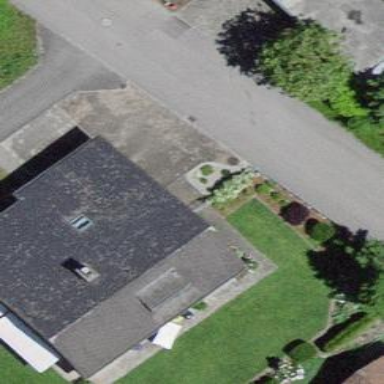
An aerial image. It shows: Building with gabled roof.